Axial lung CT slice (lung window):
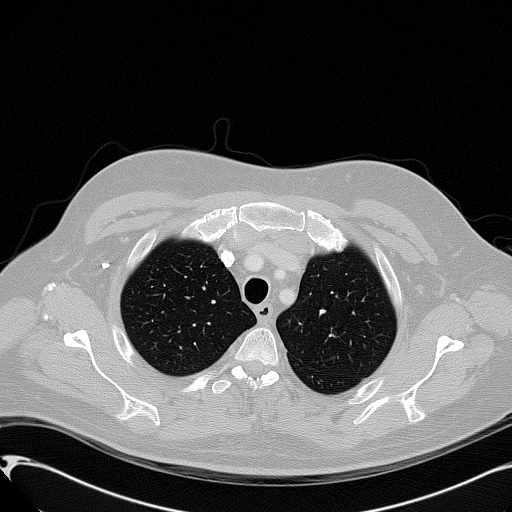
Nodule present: no